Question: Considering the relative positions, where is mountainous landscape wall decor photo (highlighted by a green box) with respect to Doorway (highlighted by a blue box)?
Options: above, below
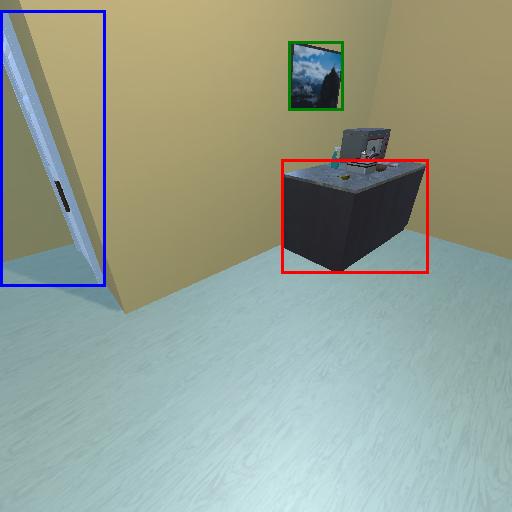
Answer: above